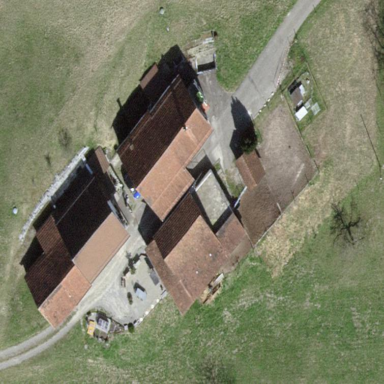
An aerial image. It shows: Farmyard area.